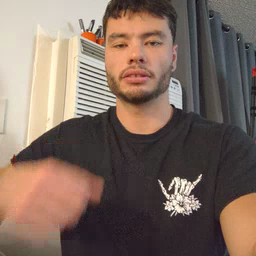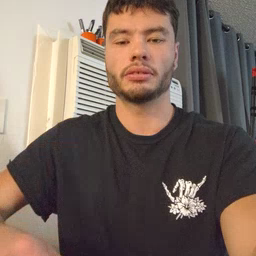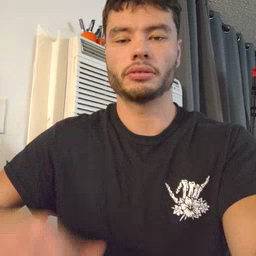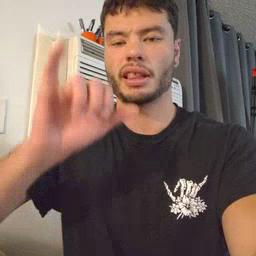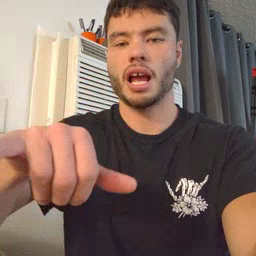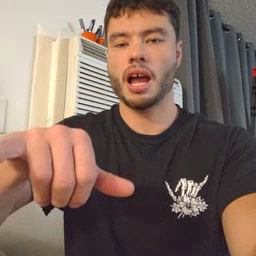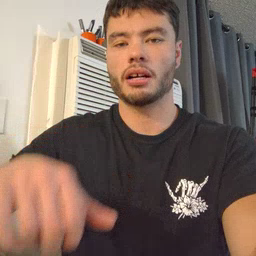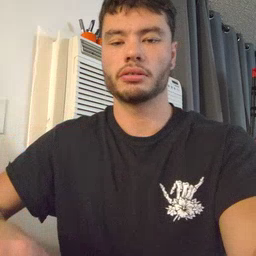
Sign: that